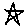
Label: star